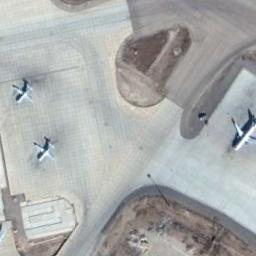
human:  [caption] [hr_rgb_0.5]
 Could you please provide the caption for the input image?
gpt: There are a big plane and two small planes on the runway .

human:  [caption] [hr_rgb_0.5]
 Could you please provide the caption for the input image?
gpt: There are two small planes and one large plane, And some irregular plots .

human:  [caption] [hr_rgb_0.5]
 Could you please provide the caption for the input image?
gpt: Three planes parked on two different open areas and a roundabout between open areas .

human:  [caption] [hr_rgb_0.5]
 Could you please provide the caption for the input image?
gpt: Three airplanes of different sizes were parked on the airport .

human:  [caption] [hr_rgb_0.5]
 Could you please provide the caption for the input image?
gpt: Three planes are in the parking lot around the wasteland .